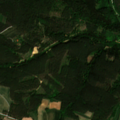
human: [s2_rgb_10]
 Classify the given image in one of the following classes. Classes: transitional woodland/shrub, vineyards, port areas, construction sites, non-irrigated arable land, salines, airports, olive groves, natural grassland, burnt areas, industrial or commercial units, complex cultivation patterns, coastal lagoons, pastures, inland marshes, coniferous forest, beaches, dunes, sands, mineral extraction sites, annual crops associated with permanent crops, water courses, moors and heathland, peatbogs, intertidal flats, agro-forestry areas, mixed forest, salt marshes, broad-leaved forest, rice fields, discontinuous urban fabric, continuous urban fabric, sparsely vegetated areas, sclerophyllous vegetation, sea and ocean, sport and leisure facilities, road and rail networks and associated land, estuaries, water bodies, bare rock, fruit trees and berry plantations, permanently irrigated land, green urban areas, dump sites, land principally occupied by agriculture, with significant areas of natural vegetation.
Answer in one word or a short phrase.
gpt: non-irrigated arable land, coniferous forest